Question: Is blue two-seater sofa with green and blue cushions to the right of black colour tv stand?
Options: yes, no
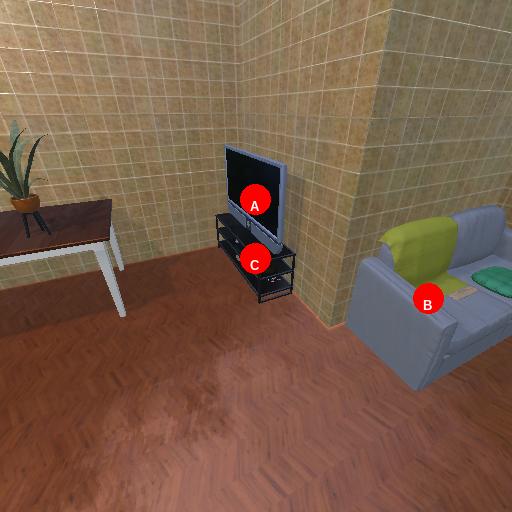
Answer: yes